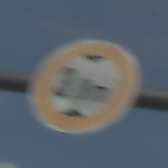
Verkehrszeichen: TatsaechlicheHoehe
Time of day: MorningAfternoon
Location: Outdoor (Nature)
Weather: PartlyCloudy
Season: NotSpecified
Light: Natural